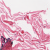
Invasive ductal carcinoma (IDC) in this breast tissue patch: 0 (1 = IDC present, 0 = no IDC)